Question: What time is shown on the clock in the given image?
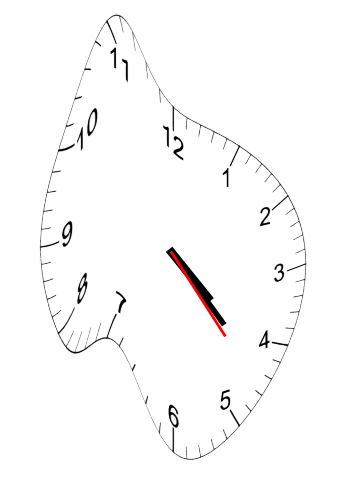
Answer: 04:22:23